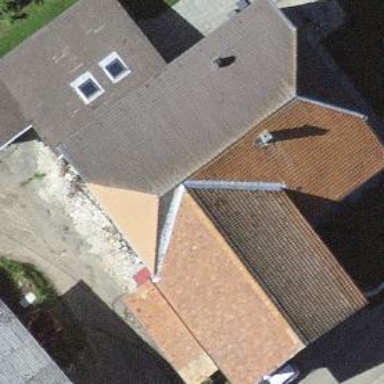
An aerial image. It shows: Farm building.